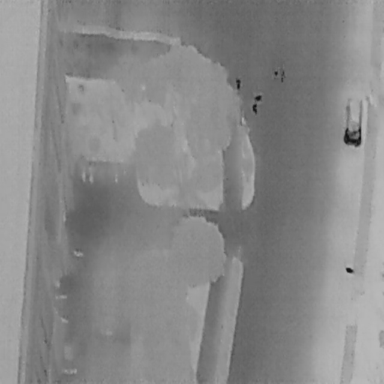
There are five objects shown in the infrared image, including four People, and a Car.